Field crop: maize
Growth stage: 2
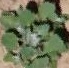
Species: chenopodium